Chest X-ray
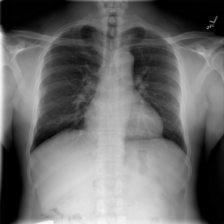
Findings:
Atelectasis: negative
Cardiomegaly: positive
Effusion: negative
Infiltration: negative
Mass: negative
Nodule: negative
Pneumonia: negative
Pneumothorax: negative
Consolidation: negative
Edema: negative
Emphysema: negative
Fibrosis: negative
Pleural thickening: negative
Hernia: negative